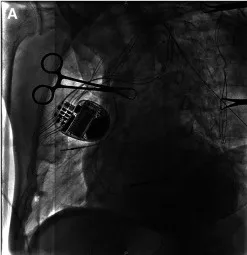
In case 1, a J-tipped guidewire was placed into the pericardial space using an LAO view (A) and was left in situ in case of future cardiac effusion caused by electrode extraction.
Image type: radiology (x_ray)